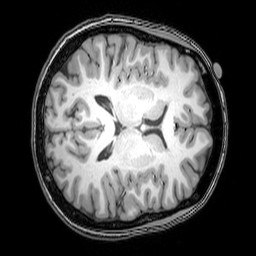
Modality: T1w
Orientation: axial
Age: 22
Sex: female
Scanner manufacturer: philips
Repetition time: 0.008146 s
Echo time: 0.00373 s